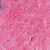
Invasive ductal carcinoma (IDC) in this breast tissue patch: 0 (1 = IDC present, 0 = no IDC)